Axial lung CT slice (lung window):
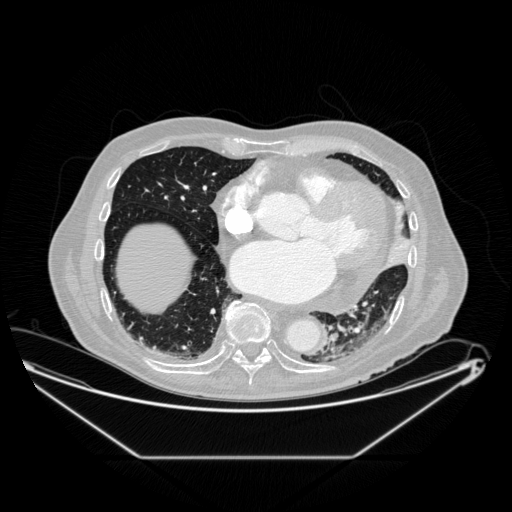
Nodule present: no